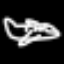
Label: airplane